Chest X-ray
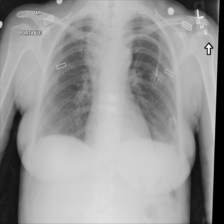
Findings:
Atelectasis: negative
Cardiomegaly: negative
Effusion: negative
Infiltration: negative
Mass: negative
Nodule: negative
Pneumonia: negative
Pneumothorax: negative
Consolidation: negative
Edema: negative
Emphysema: negative
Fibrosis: negative
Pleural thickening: negative
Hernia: negative